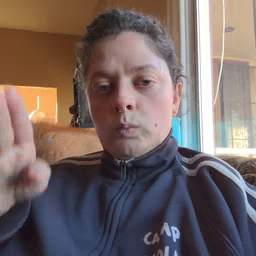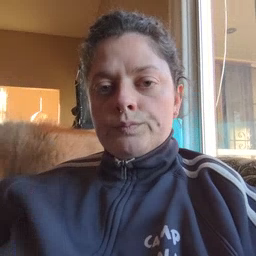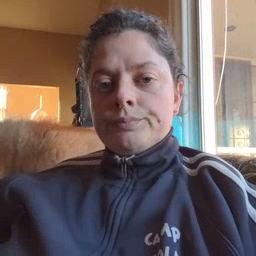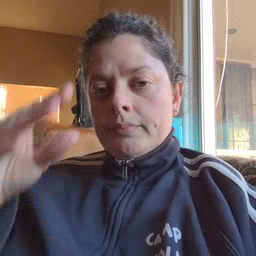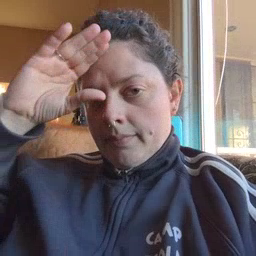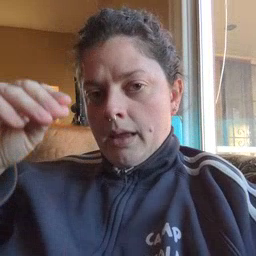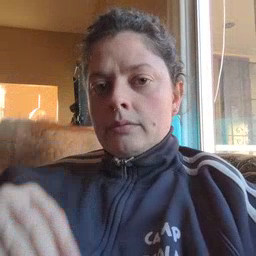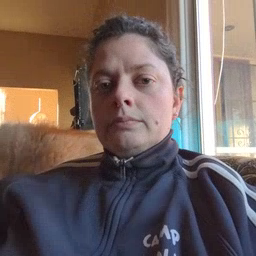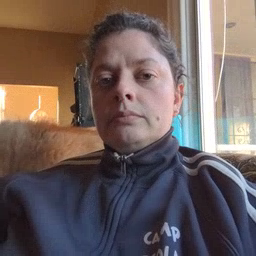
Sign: man